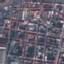
Land use / land cover: Residential